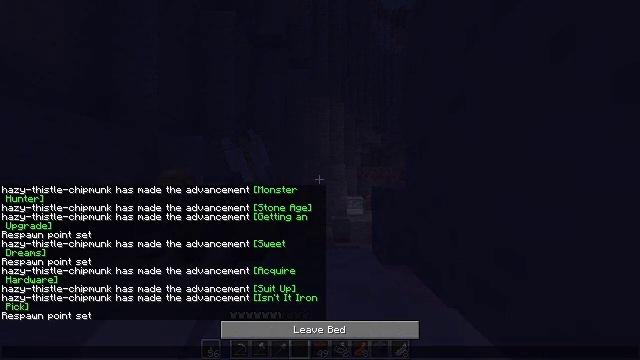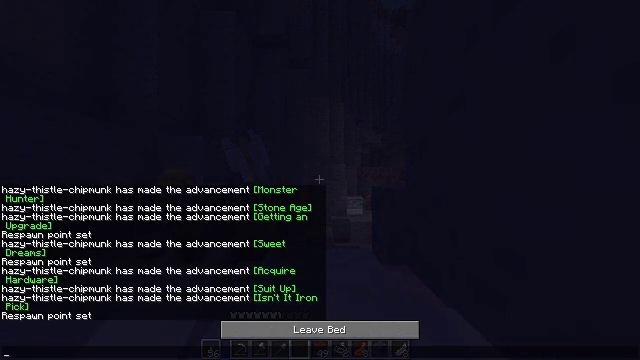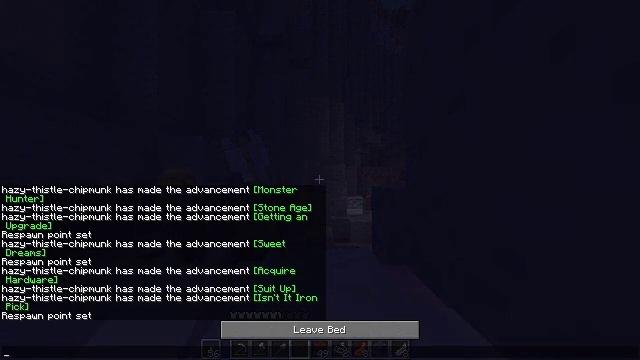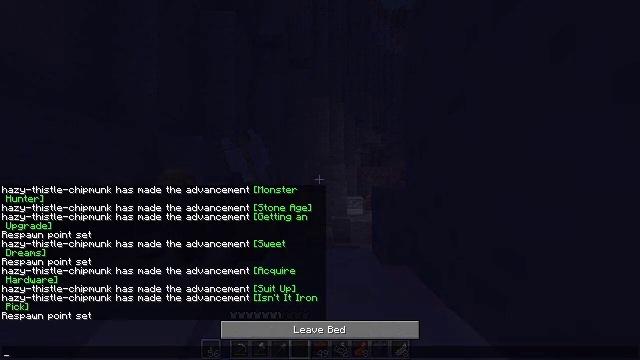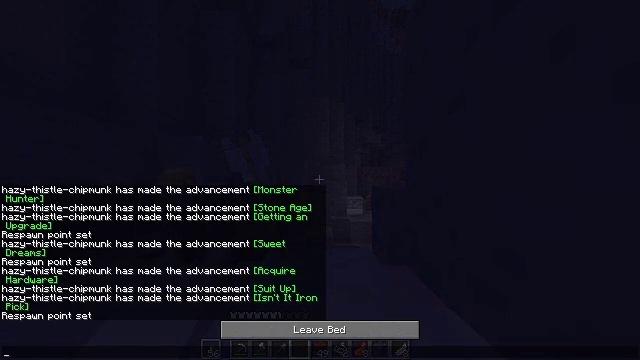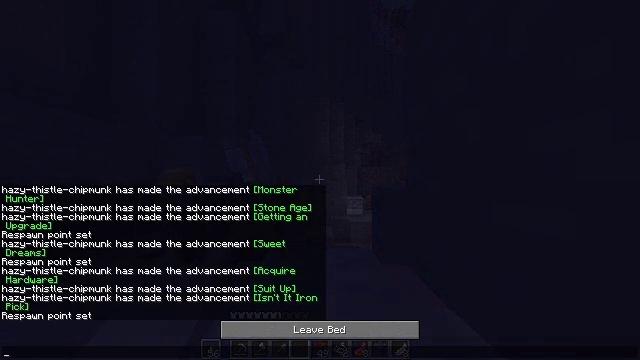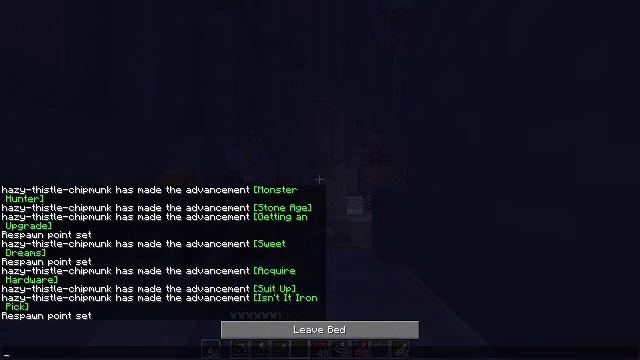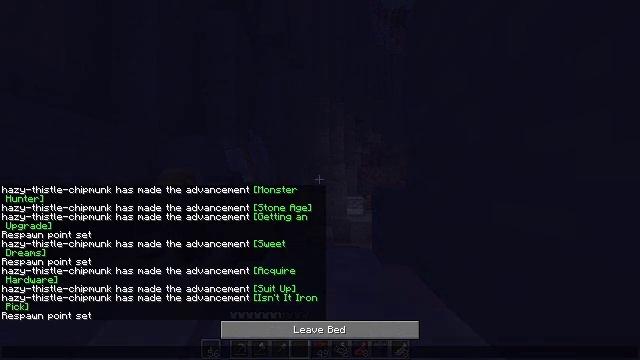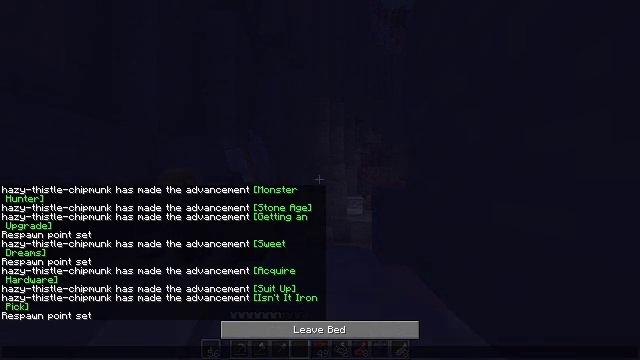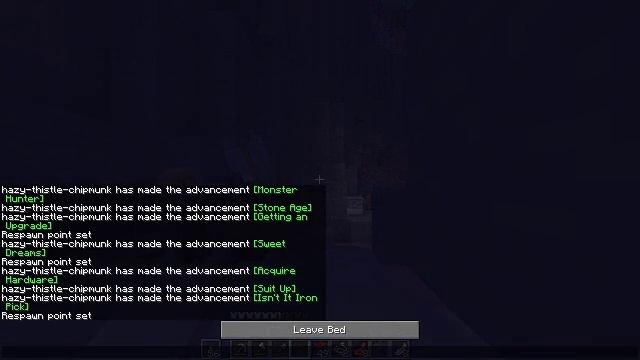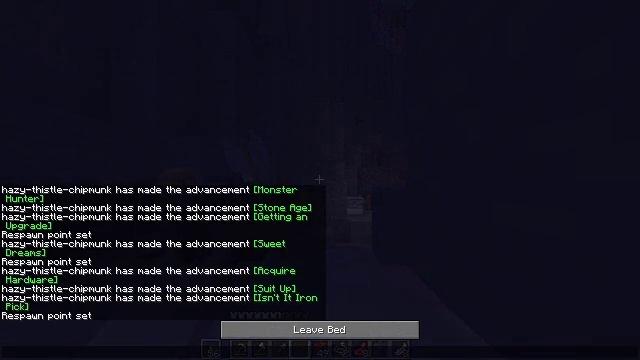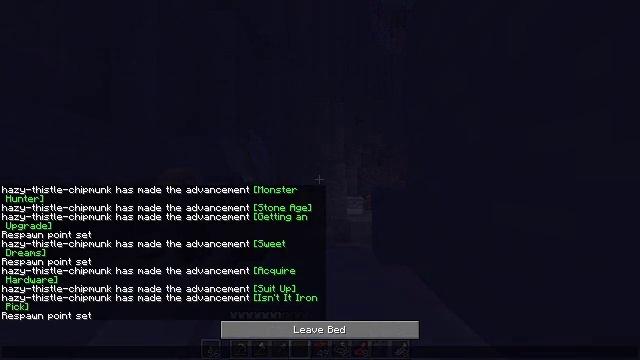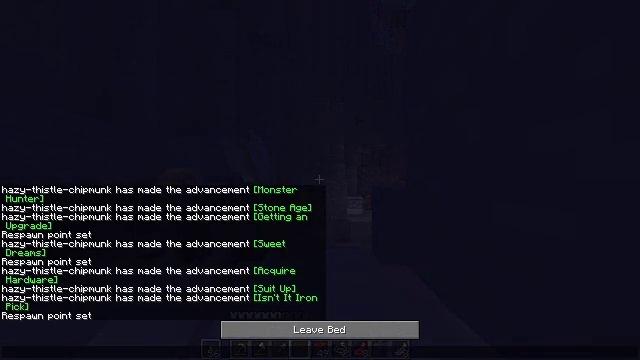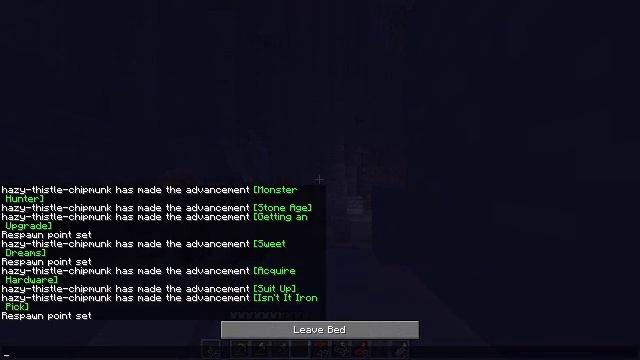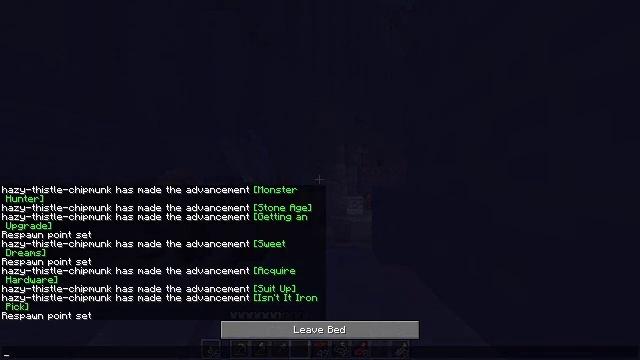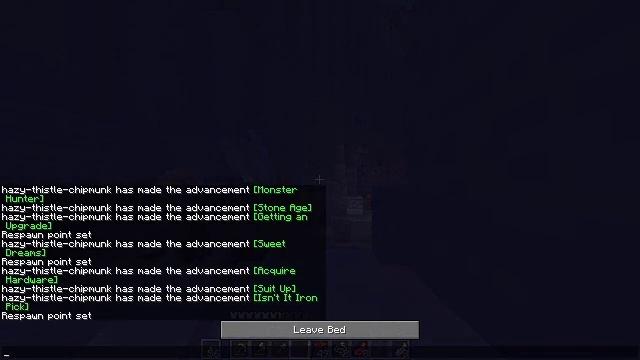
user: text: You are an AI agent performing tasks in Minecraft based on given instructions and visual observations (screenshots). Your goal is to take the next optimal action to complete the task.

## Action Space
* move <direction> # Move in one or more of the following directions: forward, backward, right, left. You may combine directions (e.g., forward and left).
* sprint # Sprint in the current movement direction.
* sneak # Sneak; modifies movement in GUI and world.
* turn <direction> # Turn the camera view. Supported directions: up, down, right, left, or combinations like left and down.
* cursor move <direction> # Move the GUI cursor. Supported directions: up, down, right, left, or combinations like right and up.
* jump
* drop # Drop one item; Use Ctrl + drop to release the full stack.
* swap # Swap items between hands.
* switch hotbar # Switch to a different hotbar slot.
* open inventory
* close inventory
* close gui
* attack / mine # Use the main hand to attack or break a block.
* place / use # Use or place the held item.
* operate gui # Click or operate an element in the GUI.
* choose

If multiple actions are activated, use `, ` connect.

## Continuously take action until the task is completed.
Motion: motion action
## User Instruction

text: Break the pink bed to collect it.
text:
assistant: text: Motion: no_op
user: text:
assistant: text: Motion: no_op
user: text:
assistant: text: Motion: no_op
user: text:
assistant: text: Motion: no_op
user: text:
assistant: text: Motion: no_op
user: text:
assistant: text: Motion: no_op
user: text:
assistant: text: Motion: no_op
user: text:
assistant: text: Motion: no_op
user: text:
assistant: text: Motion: no_op
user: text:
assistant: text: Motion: no_op
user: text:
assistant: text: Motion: no_op
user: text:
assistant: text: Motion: no_op
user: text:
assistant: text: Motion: no_op
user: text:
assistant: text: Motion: no_op
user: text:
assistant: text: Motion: no_op
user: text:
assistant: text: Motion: no_op
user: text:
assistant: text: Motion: no_op
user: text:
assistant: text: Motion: no_op
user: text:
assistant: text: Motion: close gui
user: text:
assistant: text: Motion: no_op
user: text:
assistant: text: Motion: no_op
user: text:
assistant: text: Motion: no_op
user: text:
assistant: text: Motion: no_op
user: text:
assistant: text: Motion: no_op
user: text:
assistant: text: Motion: no_op
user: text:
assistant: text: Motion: no_op
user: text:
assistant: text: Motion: no_op
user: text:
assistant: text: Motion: no_op
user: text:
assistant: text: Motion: no_op
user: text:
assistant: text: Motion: no_op